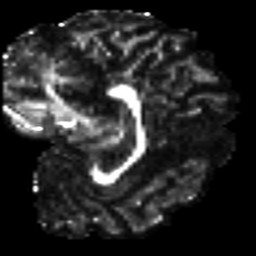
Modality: FA
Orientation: sagittal
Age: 23
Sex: female
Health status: ill
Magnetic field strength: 3 T
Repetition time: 8.4 s
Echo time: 0.0926 s